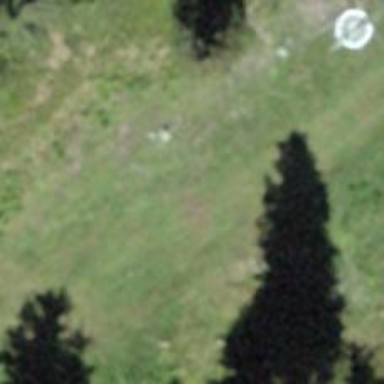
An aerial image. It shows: Downhill skiing track.